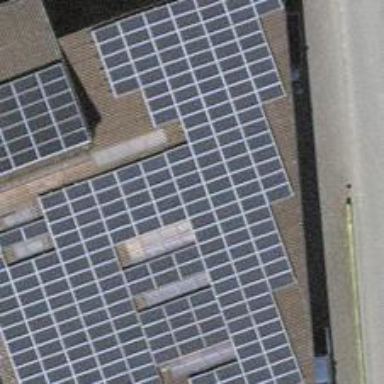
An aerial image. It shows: Solar power generator utilizing photovoltaic technology with solar photovoltaic panels.